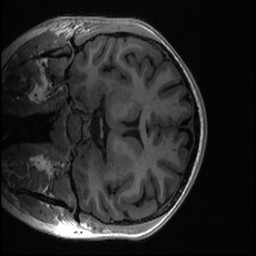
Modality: T1w
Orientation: coronal
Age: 21
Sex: female